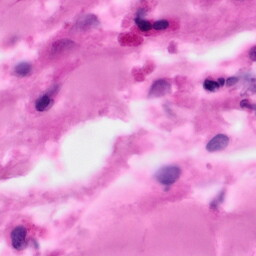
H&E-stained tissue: Pancreatic